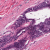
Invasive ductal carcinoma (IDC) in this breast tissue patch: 0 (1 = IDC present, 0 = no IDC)